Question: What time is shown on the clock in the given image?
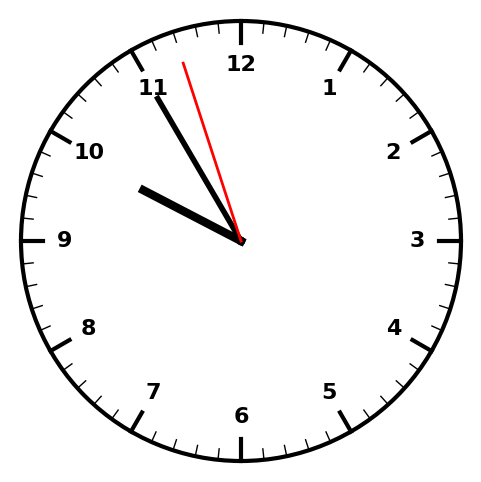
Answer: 09:54:57